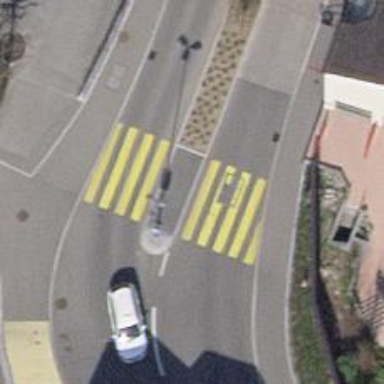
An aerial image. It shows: Footway on traffic island with asphalt surface.